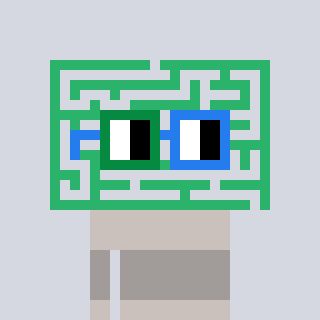
a pixel art character with square green and blue glasses, a maze-shaped head and a foggrey-colored body on a cool background